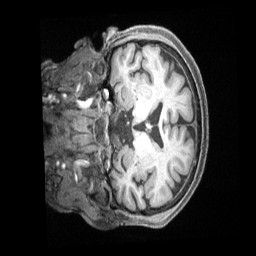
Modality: T1w
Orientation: coronal
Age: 70
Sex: female
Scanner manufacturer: siemens
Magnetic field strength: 3 T
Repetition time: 2.5 s
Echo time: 0.00222 s